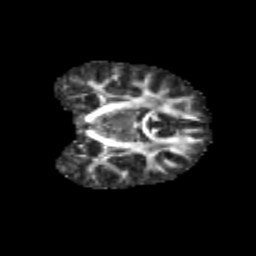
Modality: FA
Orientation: coronal
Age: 11
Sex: female
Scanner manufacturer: siemens
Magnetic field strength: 3 T
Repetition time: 3.8 s
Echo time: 0.07 s